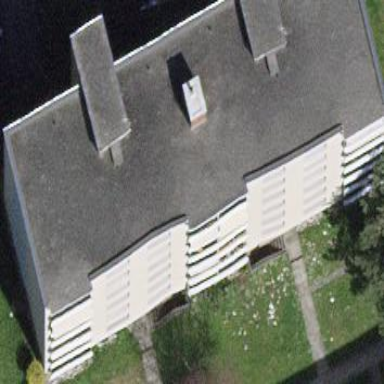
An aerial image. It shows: View of apartment building.